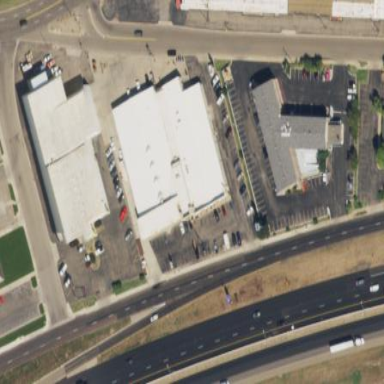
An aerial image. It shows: Building that houses motorcycle shop.